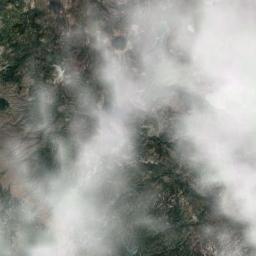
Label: cloud